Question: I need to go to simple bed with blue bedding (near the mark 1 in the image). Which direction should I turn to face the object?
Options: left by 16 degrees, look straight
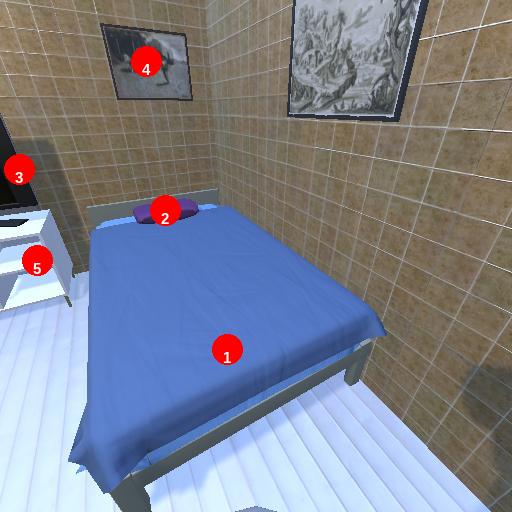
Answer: left by 16 degrees